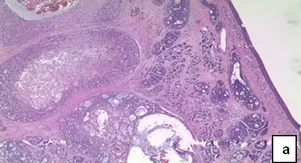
The figures show adenoid cystic carcinoma deeply infiltrating the laryngeal mucosa. . 50X.
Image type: pathology (h&e)